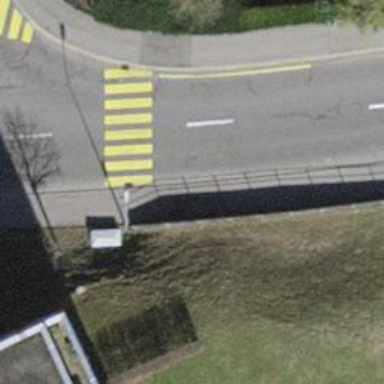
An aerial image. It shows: Zebra crossing on the road.